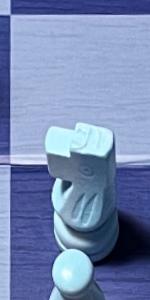
Label: Knight_White